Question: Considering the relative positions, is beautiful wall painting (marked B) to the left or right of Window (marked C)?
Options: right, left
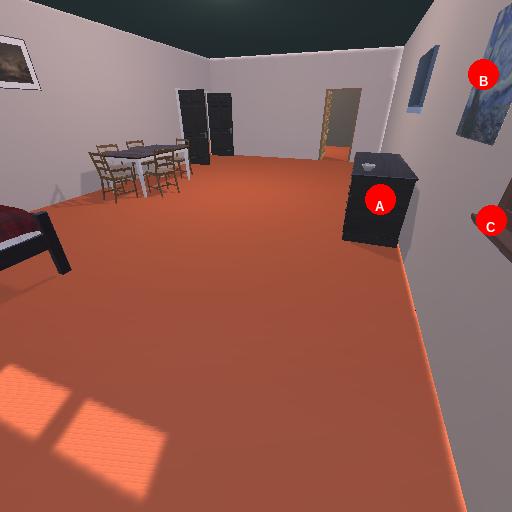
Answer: right